Field crop: maize
Growth stage: 2
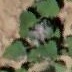
Species: chenopodium